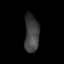
Tissue: skin
Cell type: Epithelial cells
Senescence score: 0.2632
Nuclear area (px): 537
Mean DAPI intensity: 63.317